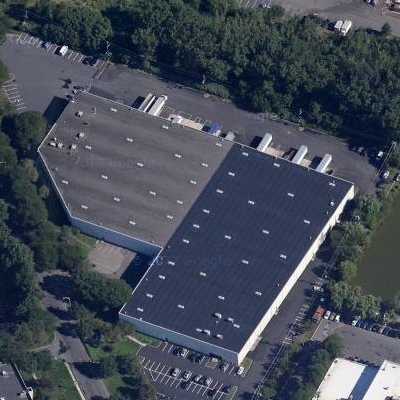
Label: Industry